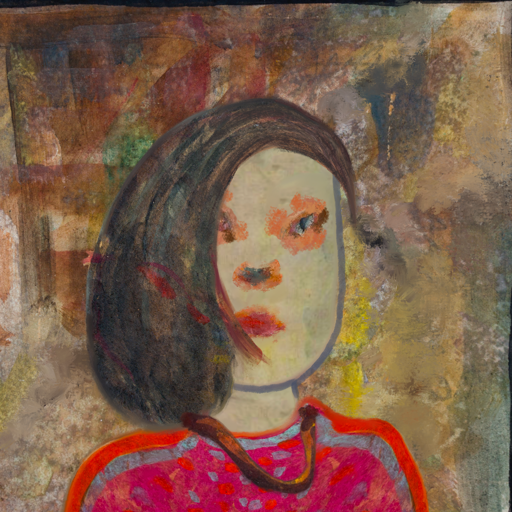
Background: Mosgoul, Head And Neck Front: Hill_Girl, Face Front: Boggyland, Bust: Sisters, Hair Front: Gypsy_Mother, Head Accessory: Blank, Second Necklace: Comrade, Necklace: Blank, Baby: Blank